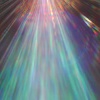
Label: sunburn